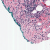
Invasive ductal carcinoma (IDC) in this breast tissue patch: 0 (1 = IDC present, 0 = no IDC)